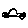
Label: car